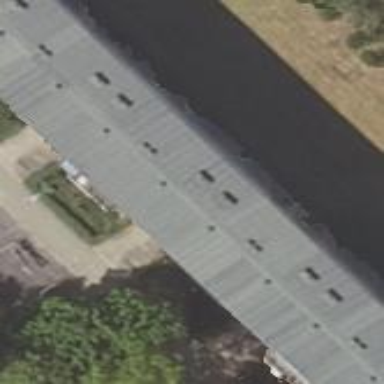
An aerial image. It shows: Terrace building.